Aerial crown-view tile of a tropical tree (Barro Colorado Island, Panama), acquired 20250124:
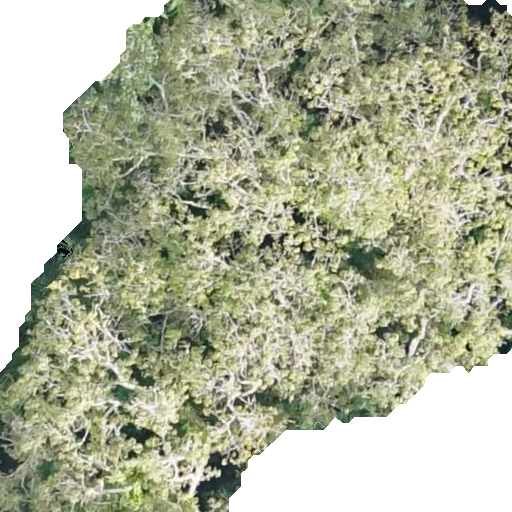
Species: Ceiba pentandra
GBIF accepted scientific name: Ceiba pentandra
Crown area: 343.02 m²